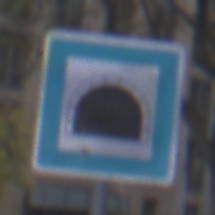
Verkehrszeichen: Tunnel
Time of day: SunriseSunset
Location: Outdoor (Urban)
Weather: PartlyCloudy
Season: NotSpecified
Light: Natural